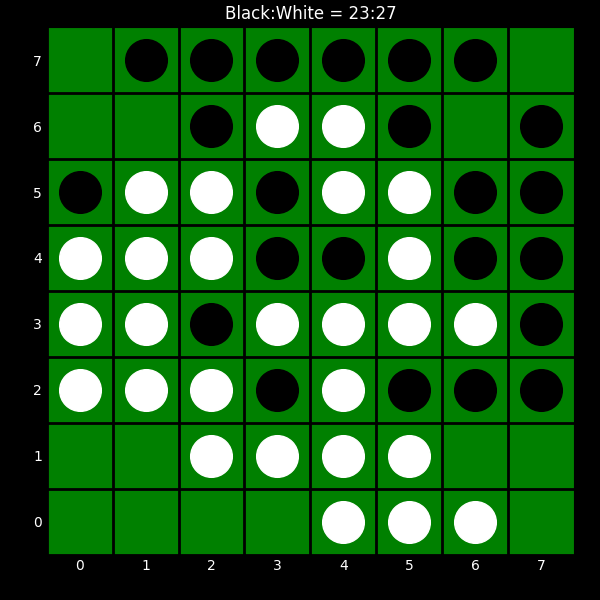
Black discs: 23
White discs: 27